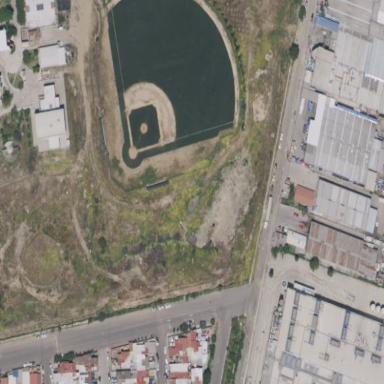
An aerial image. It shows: Grass pitch used for baseball.